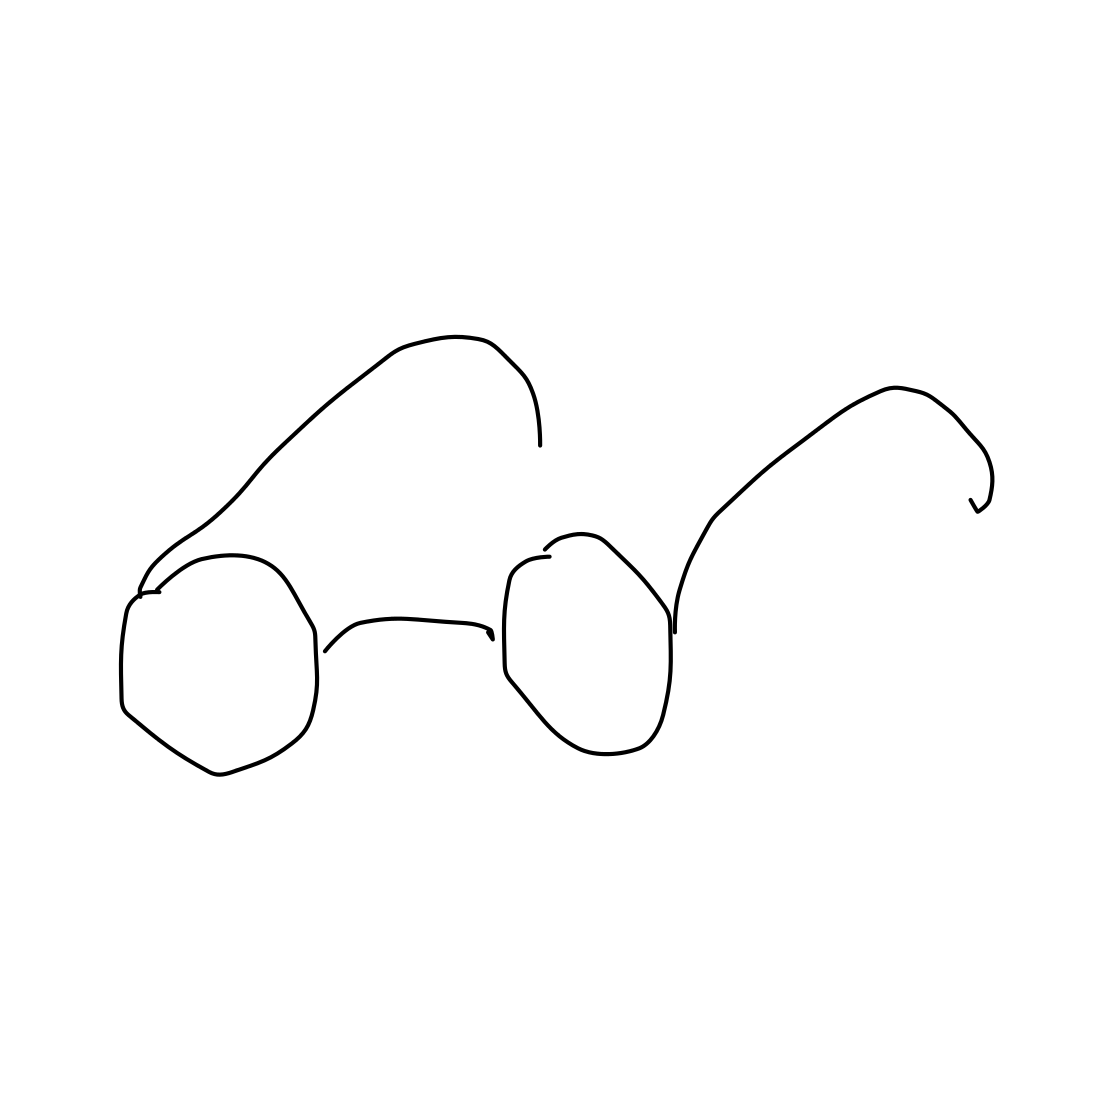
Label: eyeglasses